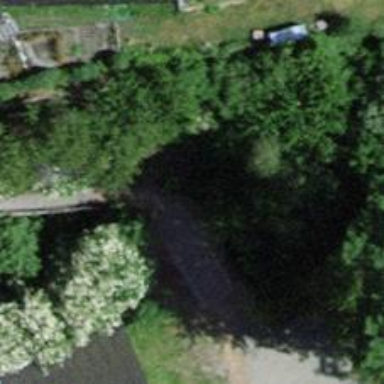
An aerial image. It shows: Boardwalk bridge with beam structure over path.